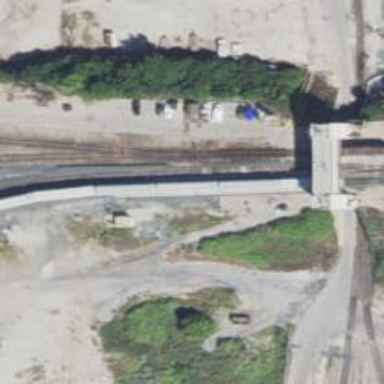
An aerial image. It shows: Abandoned railway yard is depicted.